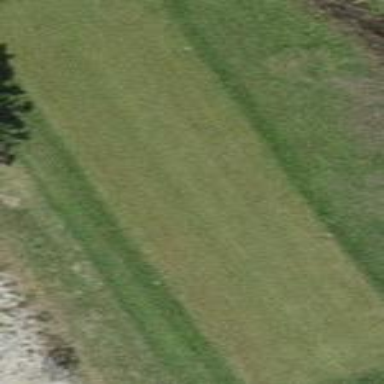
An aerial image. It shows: Golf tee.